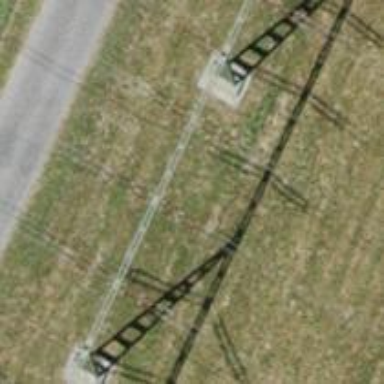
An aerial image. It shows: Insulator used in power equipment.